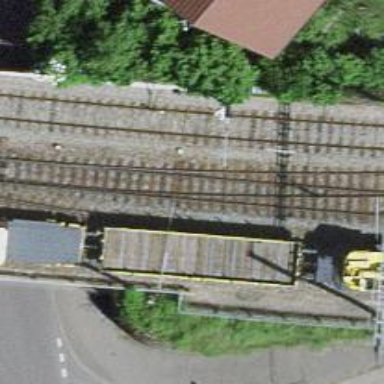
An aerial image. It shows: Siding railway track with electrified contact line.